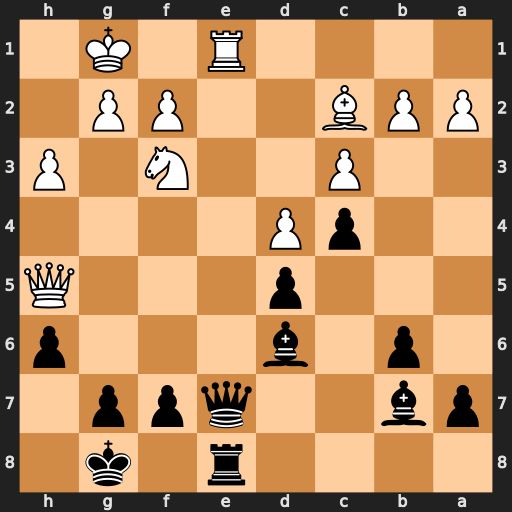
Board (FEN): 4r1k1/pb2qpp1/1p1b3p/3p3Q/2pP4/2P2N1P/PPB2PP1/4R1K1
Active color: b
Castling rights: -
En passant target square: -
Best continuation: Qxe1+ Nxe1 Rxe1#